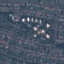
Land use / land cover class: Residential